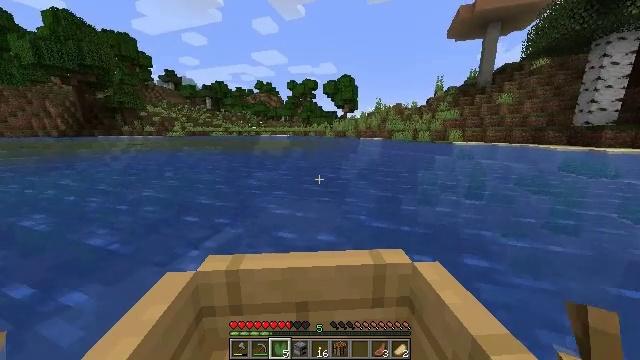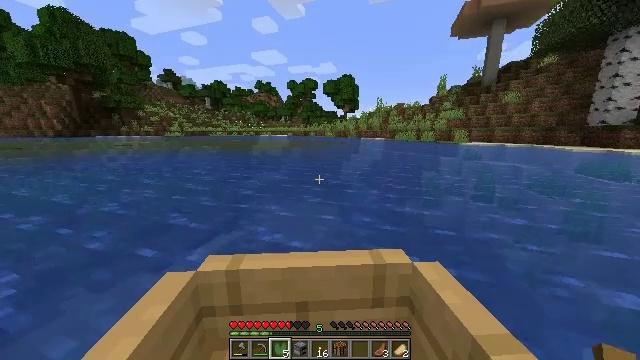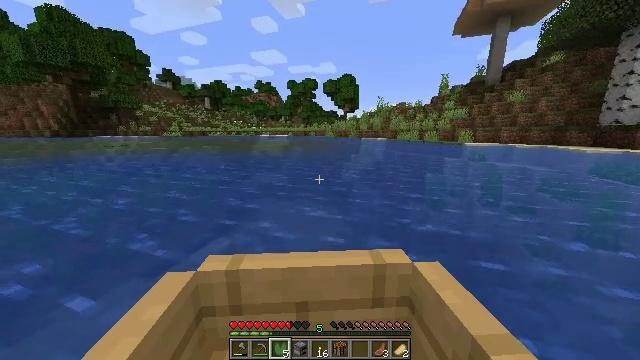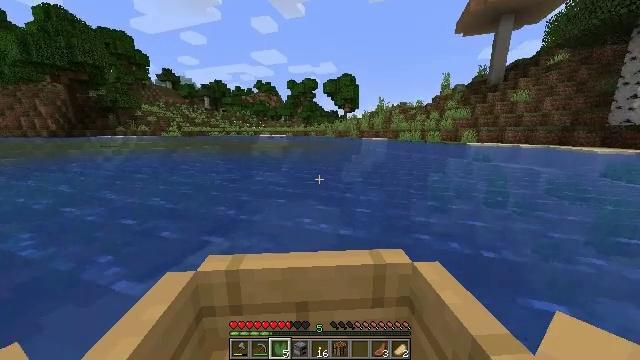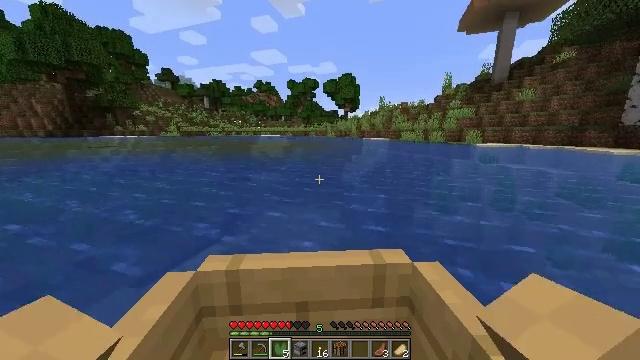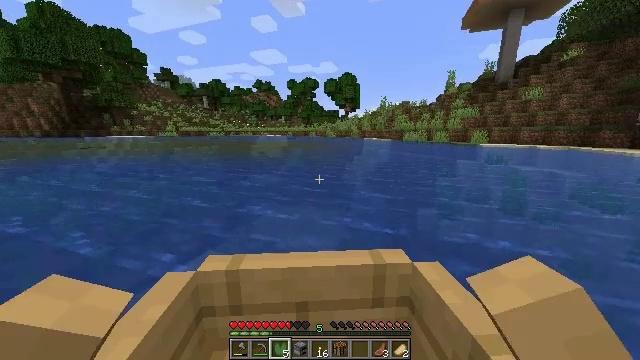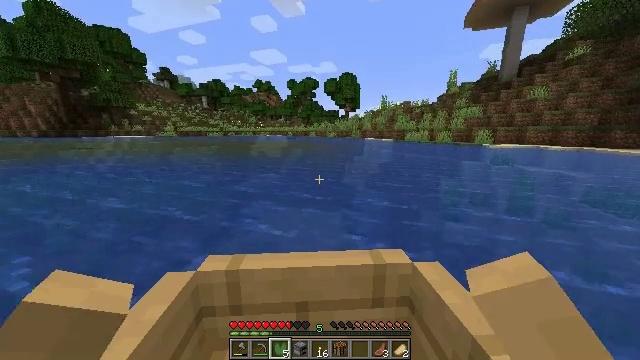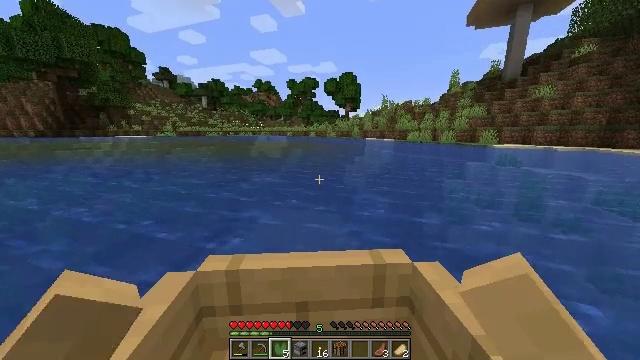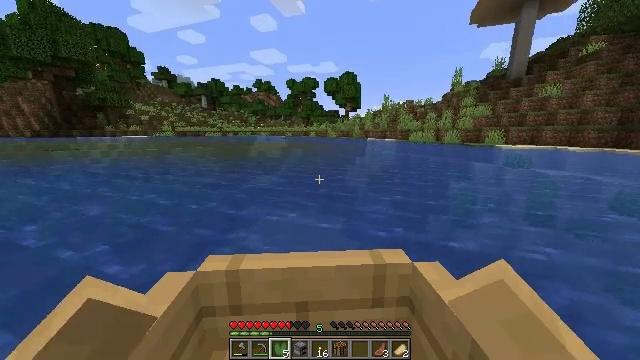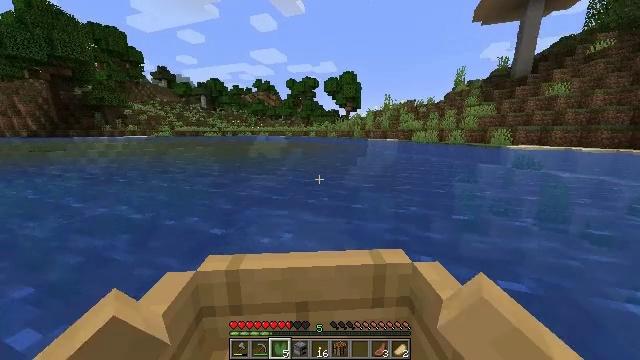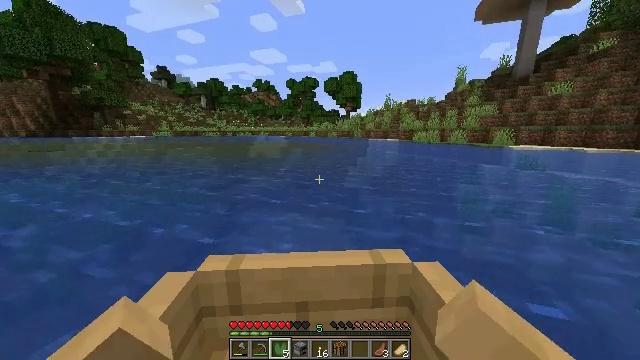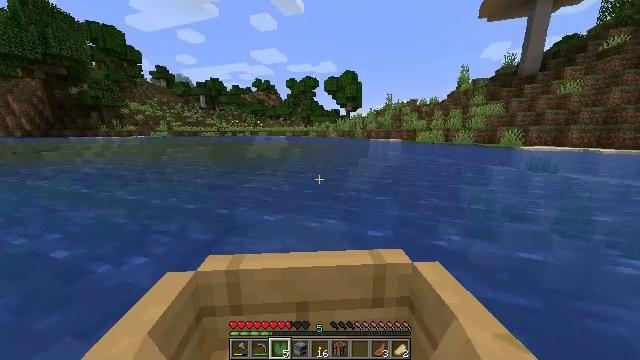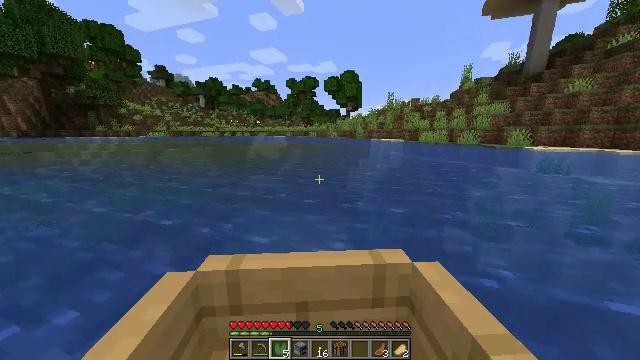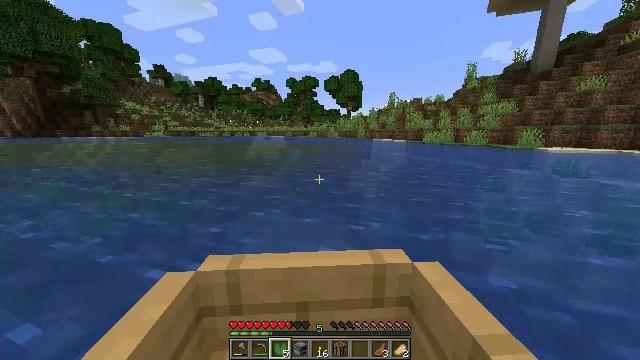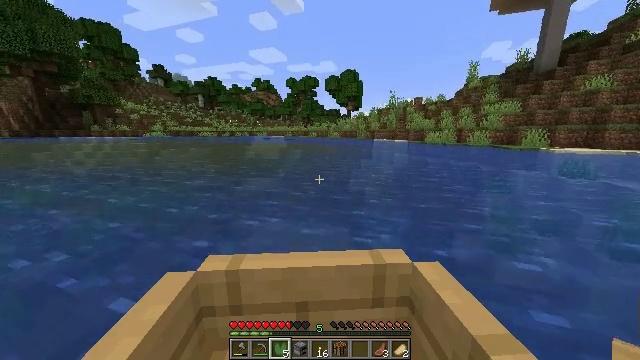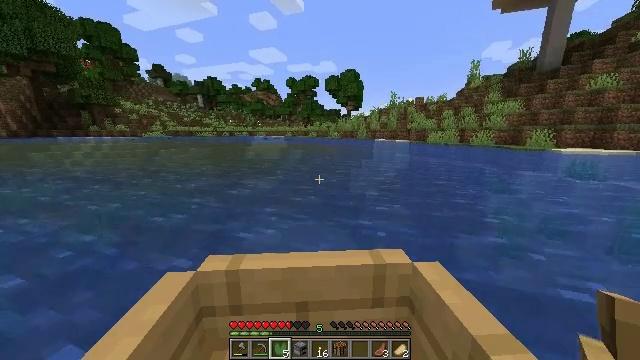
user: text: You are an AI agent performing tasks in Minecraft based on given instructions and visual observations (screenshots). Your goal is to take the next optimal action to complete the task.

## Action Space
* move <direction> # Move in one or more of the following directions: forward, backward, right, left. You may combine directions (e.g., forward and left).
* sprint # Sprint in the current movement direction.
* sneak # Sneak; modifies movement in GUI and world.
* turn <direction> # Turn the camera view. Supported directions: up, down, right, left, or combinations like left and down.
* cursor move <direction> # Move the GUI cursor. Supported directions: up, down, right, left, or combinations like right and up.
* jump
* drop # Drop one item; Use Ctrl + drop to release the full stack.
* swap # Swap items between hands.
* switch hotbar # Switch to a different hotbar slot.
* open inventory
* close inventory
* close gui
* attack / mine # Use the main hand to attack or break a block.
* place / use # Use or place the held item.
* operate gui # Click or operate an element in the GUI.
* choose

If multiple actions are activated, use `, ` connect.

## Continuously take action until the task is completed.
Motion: motion action
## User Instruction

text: Drop a lily pad.
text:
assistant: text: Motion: move forward
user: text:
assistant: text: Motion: move forward
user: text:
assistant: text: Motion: move forward
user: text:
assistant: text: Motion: move forward
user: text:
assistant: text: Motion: move forward
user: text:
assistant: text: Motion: move forward
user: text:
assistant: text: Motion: move forward
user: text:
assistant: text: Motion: move forward
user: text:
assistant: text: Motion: move forward
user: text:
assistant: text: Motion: move forward
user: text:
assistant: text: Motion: move forward
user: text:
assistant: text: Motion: move forward
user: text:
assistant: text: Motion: move forward
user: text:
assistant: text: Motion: move forward
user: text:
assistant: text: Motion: move forward
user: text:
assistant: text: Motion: move forward
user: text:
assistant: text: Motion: move forward
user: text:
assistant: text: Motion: move forward
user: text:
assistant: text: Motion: move forward
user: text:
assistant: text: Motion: move forward
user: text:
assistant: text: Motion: move forward
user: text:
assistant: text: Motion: move forward
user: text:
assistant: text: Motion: move forward
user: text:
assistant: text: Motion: move forward
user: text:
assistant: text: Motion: move forward
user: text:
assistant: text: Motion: move forward
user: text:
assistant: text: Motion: move forward
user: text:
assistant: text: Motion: move forward
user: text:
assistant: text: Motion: move forward
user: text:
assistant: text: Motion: move forward